Question: I'm working with Selenium as a newbie and also as a newbie developer.
I try to solve this XPath but with no results that is why I'm looking for help.
So I want to click in the checkbox which has a dynamic id but it is not that easy to find this checkbox based on tittle="Viewers"
Please notice there is a whole list of checkboxes with names on right from a checkbox in div which I want to include in my tests.
HTML:
'''
<span class="row-selection"><input type="checkbox" value="on" id="gwt-uid-2215" tabindex="0"><label for="gwt-uid-2215"></label></span> <div class="row-label" title="Viewers">Viewers</div>
'''
Snapshot;

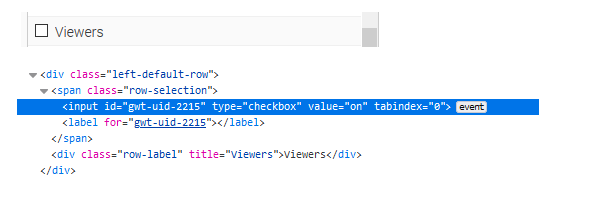
Answer: The desired element is a <URL>:
- Using based on attribute:'''
WebDriverWait(driver, 20).until(EC.element_to_be_clickable((By.XPATH, "//div[@title='Viewers']//preceding::span[1]//label"))).click()
'''
- Using based on :'''
WebDriverWait(driver, 20).until(EC.element_to_be_clickable((By.XPATH, "//div[text()='Viewers']//preceding::span[1]//label"))).click()
'''
- : You have to add the following imports :'''
from selenium.webdriver.support.ui import WebDriverWait
from selenium.webdriver.common.by import By
from selenium.webdriver.support import expected_conditions as EC
'''